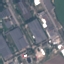
Land use / land cover class: Industrial